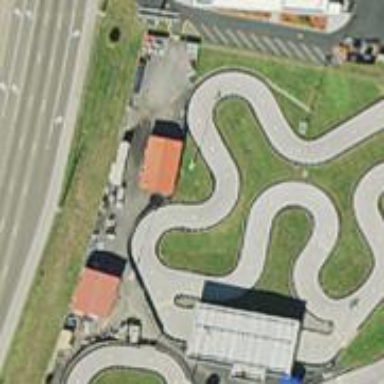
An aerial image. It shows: Karting raceway.